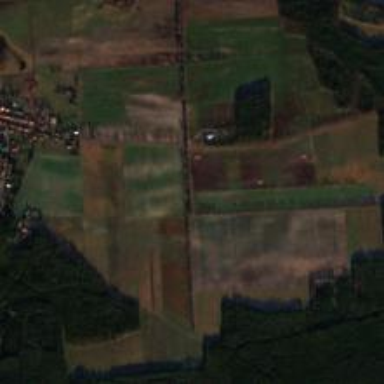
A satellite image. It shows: Picturesque farmland scene.